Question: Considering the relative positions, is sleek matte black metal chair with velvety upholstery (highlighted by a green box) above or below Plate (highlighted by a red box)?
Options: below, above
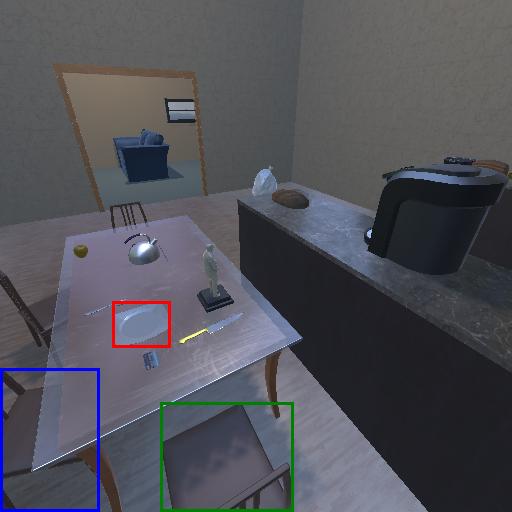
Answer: below